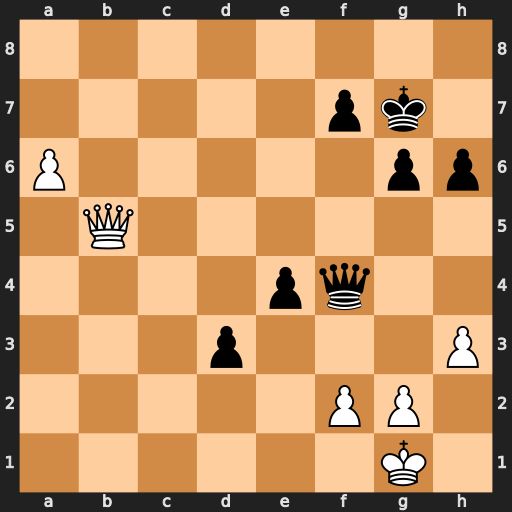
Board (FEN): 8/5pk1/P5pp/1Q6/4pq2/3p3P/5PP1/6K1
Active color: w
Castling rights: -
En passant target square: -
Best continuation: Qb2+ Kh7 a7 d2 Qd4